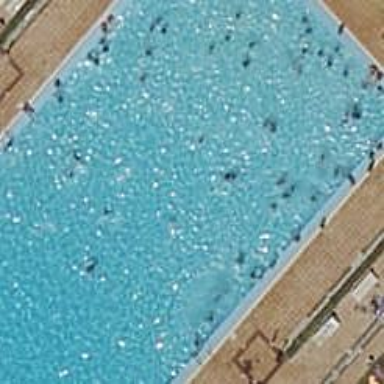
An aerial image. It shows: Swimming pool area designated for leisure and sport.